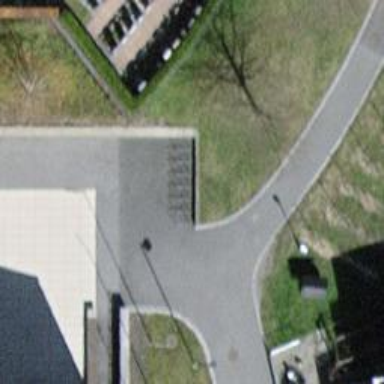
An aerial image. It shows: Bicycle parking area.